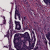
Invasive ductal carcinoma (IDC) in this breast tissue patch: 1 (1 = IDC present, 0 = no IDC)